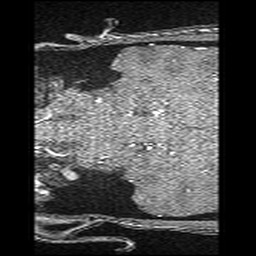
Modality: angio
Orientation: coronal
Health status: ill
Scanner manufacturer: siemens
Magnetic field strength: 3 T
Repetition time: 0.021 s
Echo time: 0.00358 s